An envelope spectrum derived from a bearing vibration measurement is shown; the reference markers locate BPFO, BPFI, BSF and FTF for this bearing geometry and shaft speed. Based on the visible evidence, which condition applies: normal, inner_race, outer_race, ball?
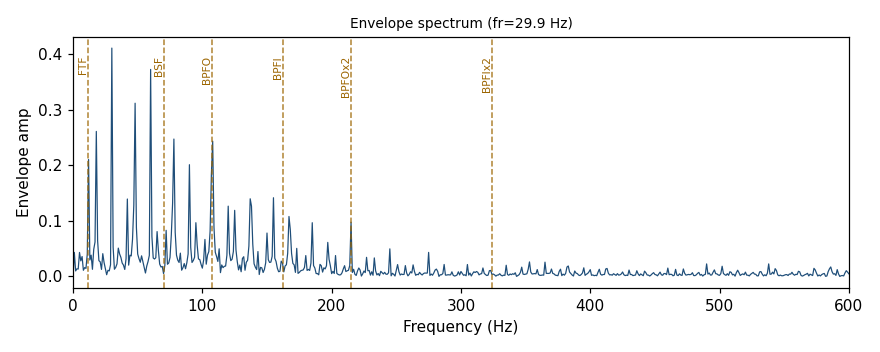
Answer: outer_race